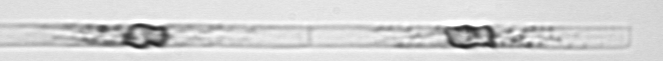
Label: Dactyliosolen_blavyanus